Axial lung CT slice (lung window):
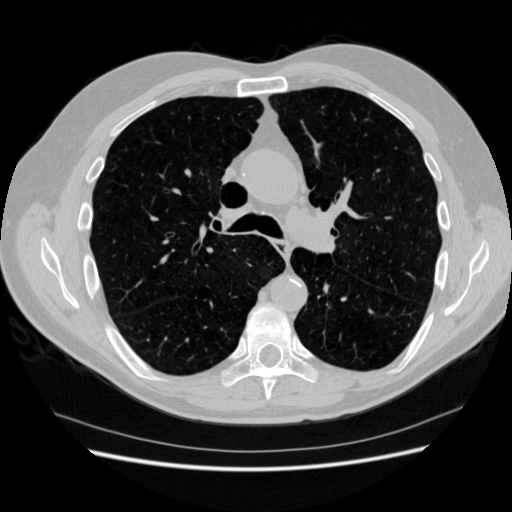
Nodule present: no